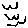
Label: bird